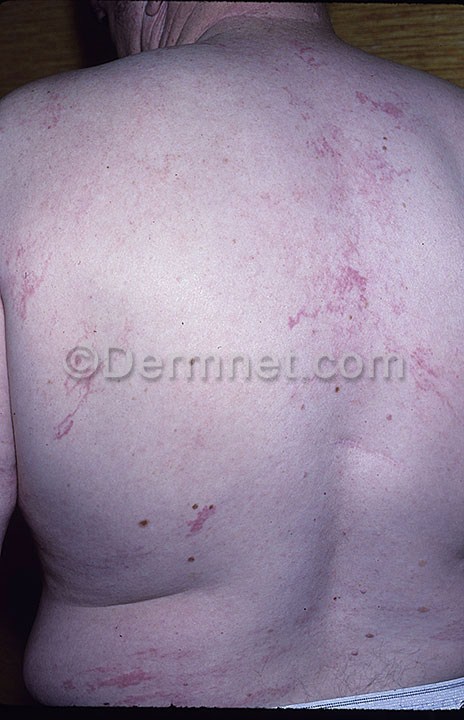
Disease: Scabies Lyme Disease and other Infestations and Bites